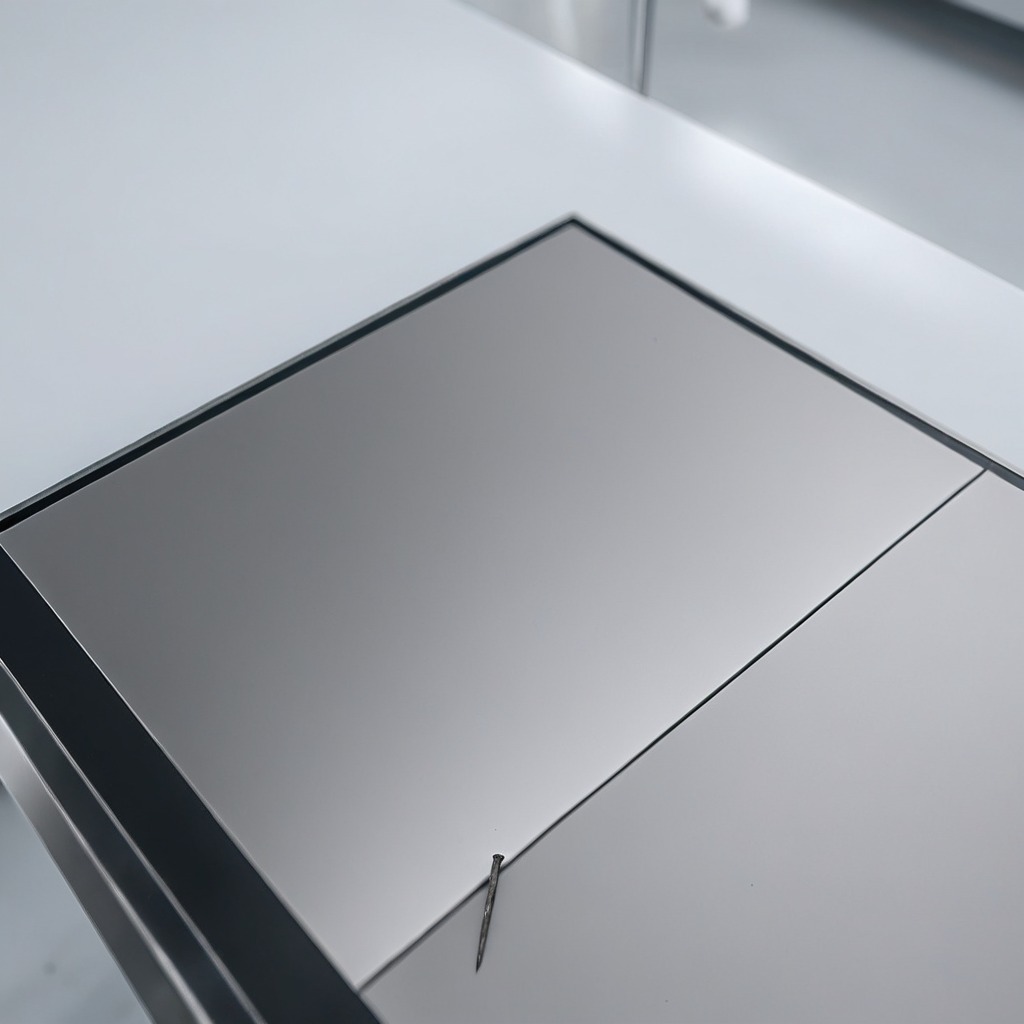
An iron nail is lying on a stainless steel table in a high-end prototyping lab.